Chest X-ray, AP view. Patient: 70 years old, sex F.
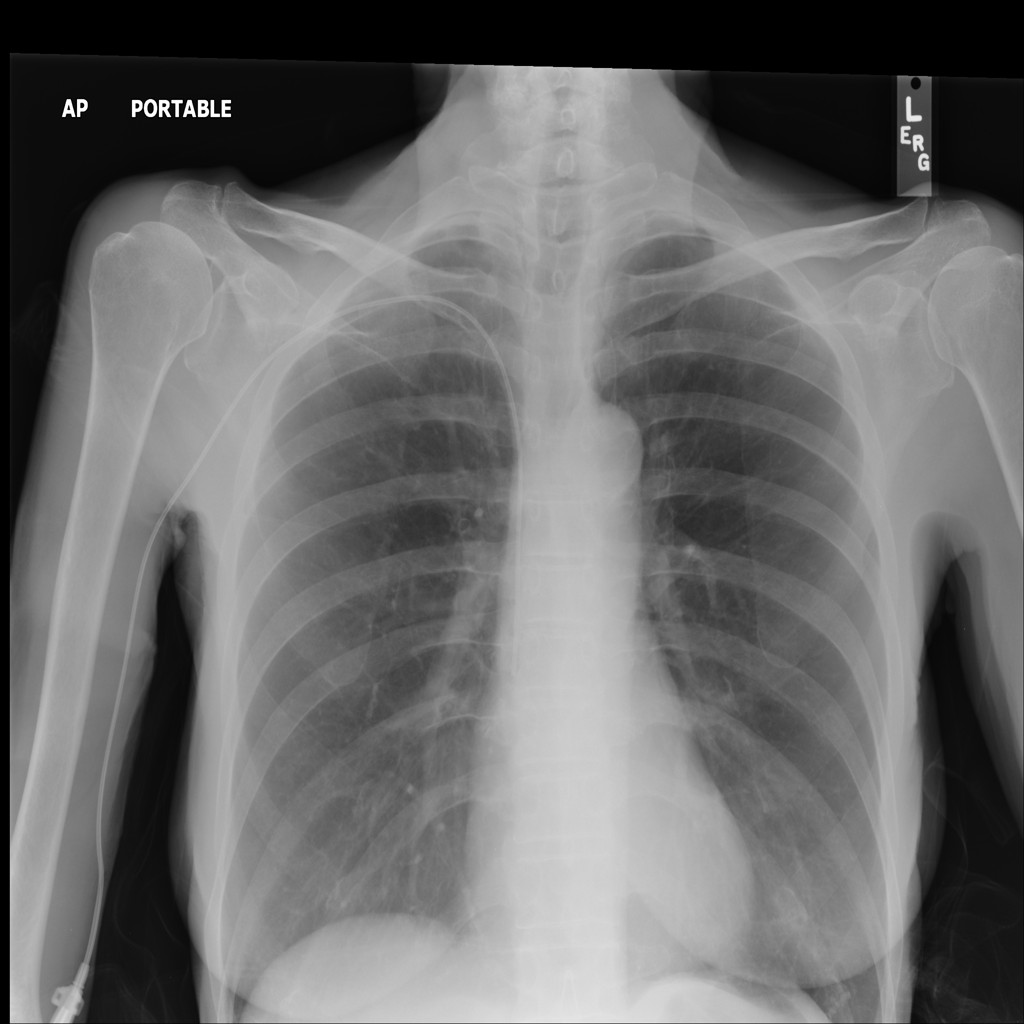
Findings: No Finding